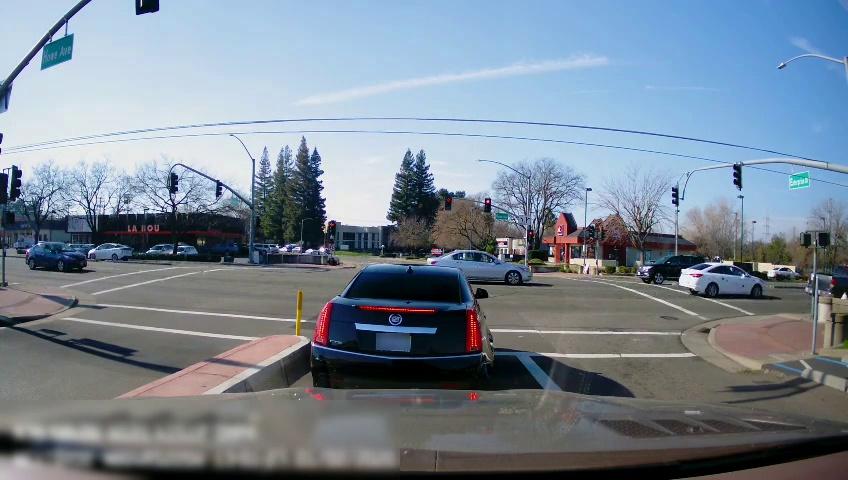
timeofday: Day
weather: Sunny
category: Drivable Space
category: Vehicles | SUV
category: Vehicles | Car
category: Vehicles | Car
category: Vehicles | Car
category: Vehicles | Truck
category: Vehicles | Car
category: Vehicles | Car
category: Vehicles | Car
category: Vehicles | Car
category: Vehicles | Car
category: Lanes | Opposite Lane
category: Lanes | Current Lane
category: Traffic | Lights
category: Traffic | Signs
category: Traffic | Lights
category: Traffic | Lights
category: Traffic | Lights
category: Traffic | Lights
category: Traffic | Lights
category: Traffic | Lights
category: Traffic | Lights
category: Traffic | Lights
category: Traffic | Signs
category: Traffic | Lights
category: Traffic | Lights
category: Traffic | Lights
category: Traffic | Lights
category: Traffic | Lights
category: Traffic | Signs
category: Traffic | Lights
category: Traffic | Lights
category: Traffic | Lights